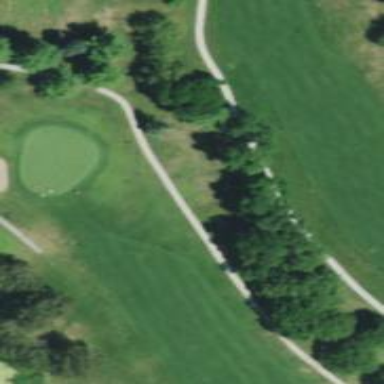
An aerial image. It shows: Path used for both walking and golf.